Field crop: maize
Growth stage: 1
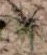
Species: salsola